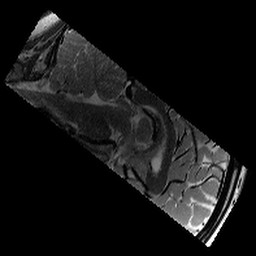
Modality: T2w
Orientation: sagittal
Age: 11
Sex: male
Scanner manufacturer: siemens
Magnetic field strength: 3 T
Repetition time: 9.23 s
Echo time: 0.067 s